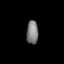
Tissue: lung
Cell type: Pericytes
Senescence score: 0.5991
Nuclear area (px): 270
Mean DAPI intensity: 125.152